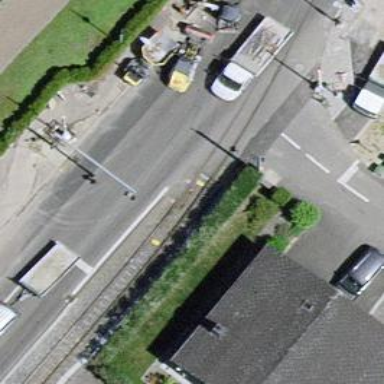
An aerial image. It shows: Narrow-gauge railway with single track. The railway is electrified with contact line.